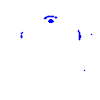
Particle: kaon